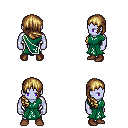
a pixel art fantasy rpg character, male body template, dark elf, purple skin, sash dress, white pants, blonde right-swept hairstyle, brown shoes, four views (front, back, left, right), 2x2 character sprite sheet, small pixel art, hard edges, no anti-aliasing